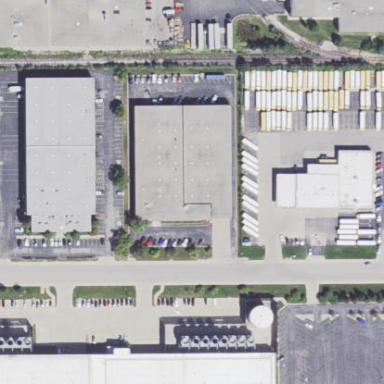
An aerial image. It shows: Industrial building.